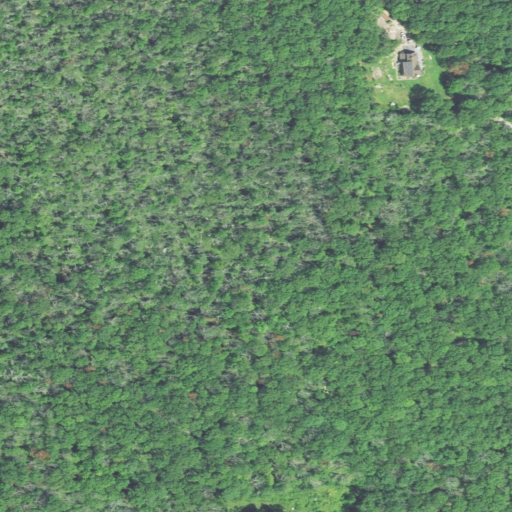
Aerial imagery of mountain in Connecticut named Polly Hill containing deciduous forest and open development